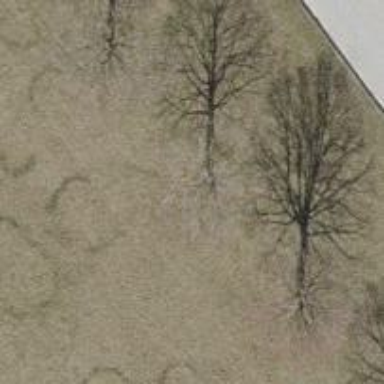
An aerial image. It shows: Row of broadleaved trees.